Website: walmart
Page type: billing-address
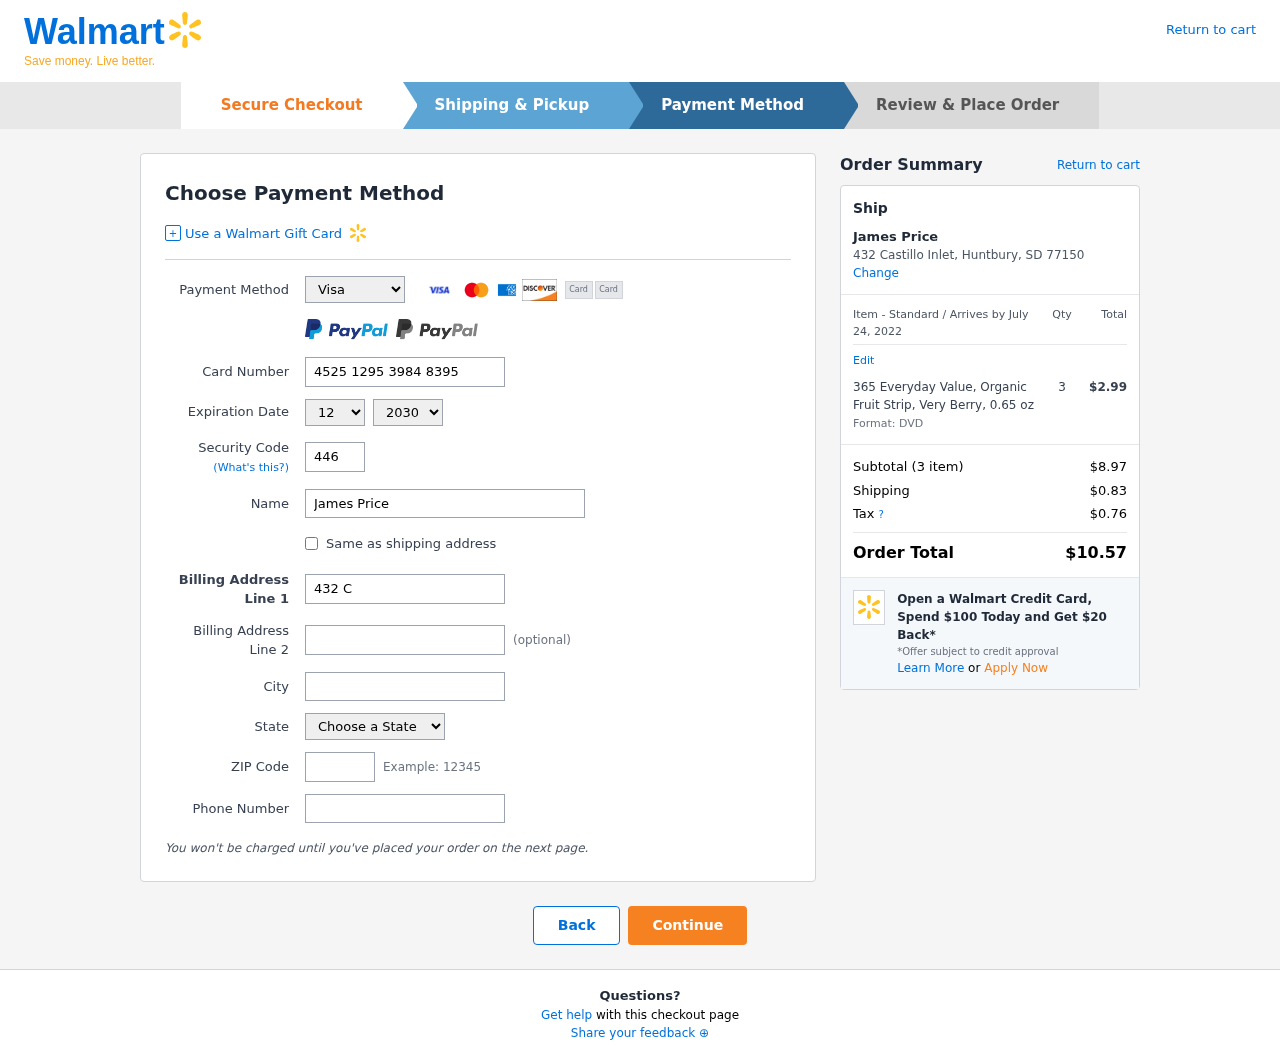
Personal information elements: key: PII_CARD_CVV
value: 446
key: PII_CARD_EXPIRY_MONTH
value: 12
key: PII_CARD_EXPIRY_YEAR
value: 30
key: PII_CARD_NUMBER
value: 4525 1295 3984 8395
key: PII_CARD_TYPE
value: Visa
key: PII_CITY
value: Huntbury
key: PII_CITY_STATE_ZIP
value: Huntbury, SD 77150
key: PII_FULLNAME
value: James Price
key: PII_PHONE
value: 3378205837
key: PII_POSTCODE
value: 77150
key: PII_STATE
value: South Dakota
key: PII_STREET
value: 432 Castillo Inlet
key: PII_FULLNAME2
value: James Price
Product elements: key: PRODUCT1_NAME
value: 365 Everyday Value, Organic Fruit Strip, Very Berry, 0.65 oz
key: PRODUCT1_PRICE
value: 2.99
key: PRODUCT1_QUANTITY
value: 3
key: PRODUCT1_DESC
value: Format: DVD
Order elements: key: ORDER_DELIVERY_DATE
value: July 24, 2022
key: ORDER_NUM_ITEMS
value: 3
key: ORDER_SUBTOTAL
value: $8.97
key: ORDER_SHIPPING_COST
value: $0.83
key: ORDER_TAX
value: $0.76
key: ORDER_TOTAL
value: $10.57